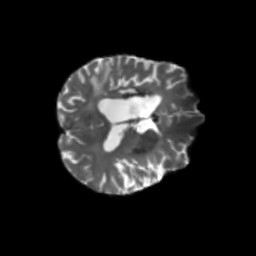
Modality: T2w
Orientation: axial
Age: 70
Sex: male
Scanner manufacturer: siemens
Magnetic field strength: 3 T
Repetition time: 5.47 s
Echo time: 0.0854 s